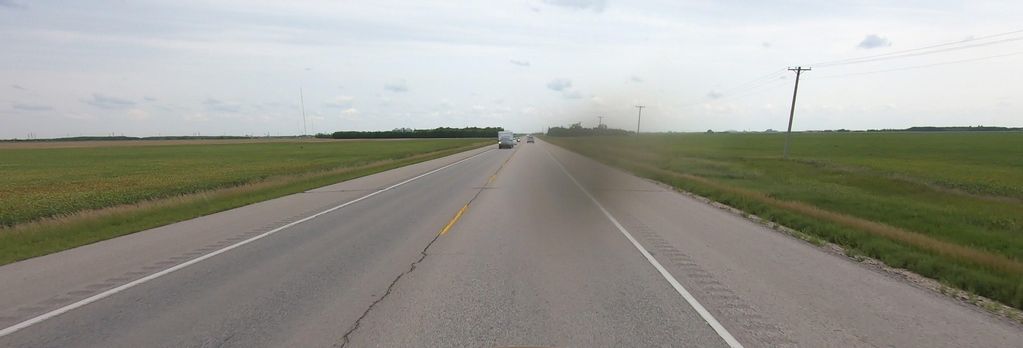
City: winnipeg